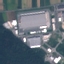
Label: Industrial